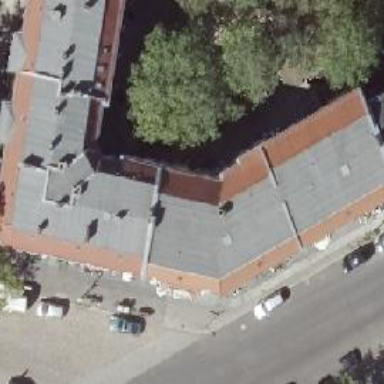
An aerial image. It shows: Building with apartments featuring unique double saltbox roof shape.